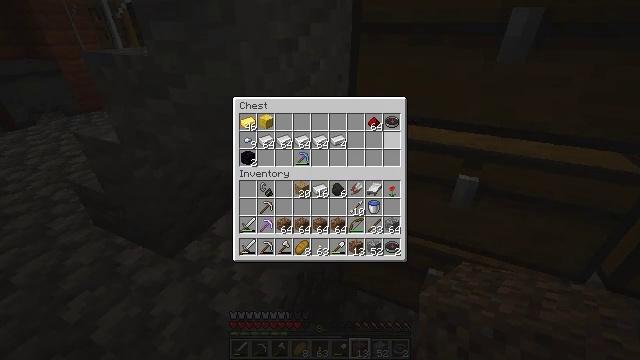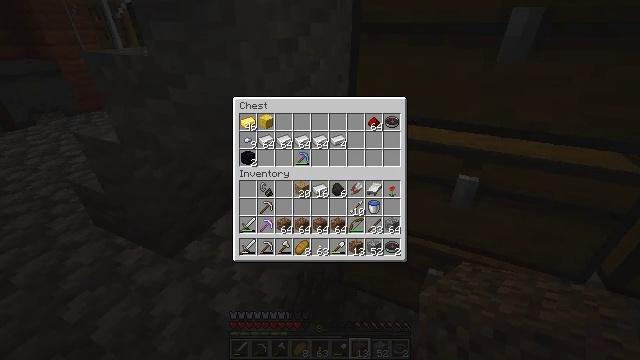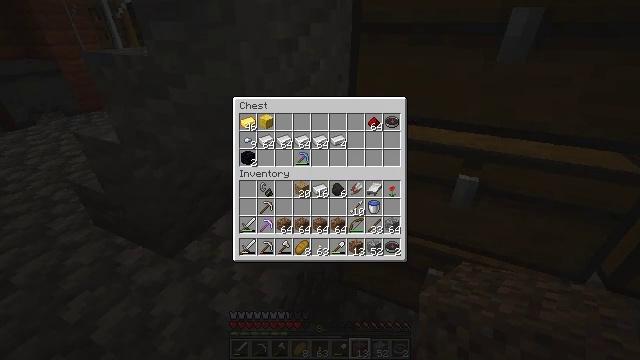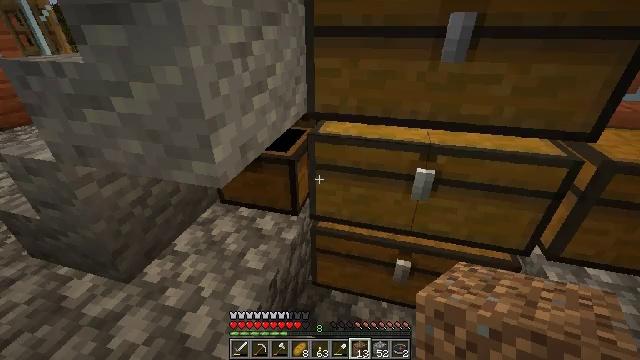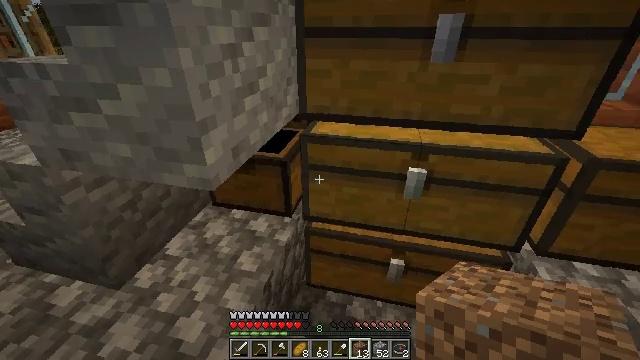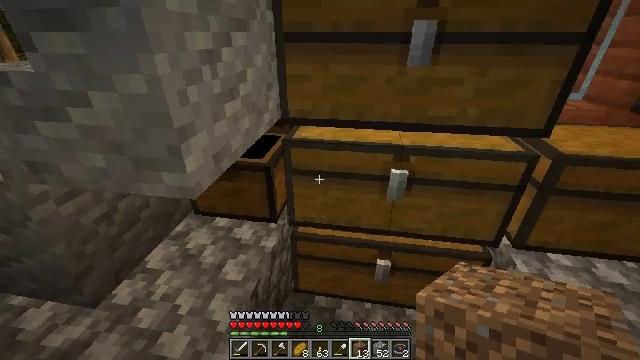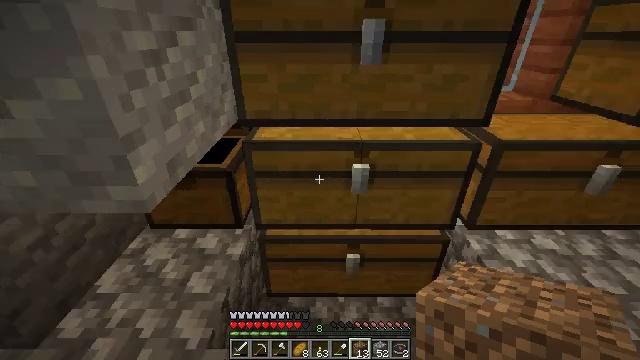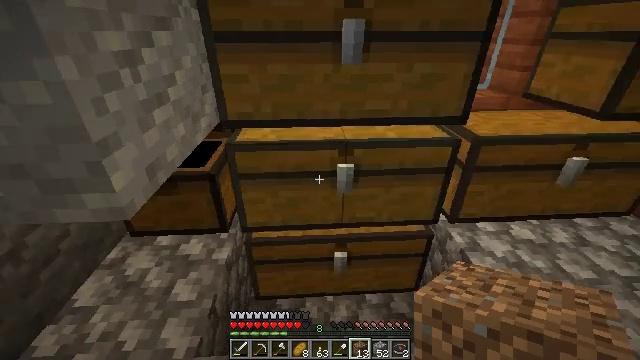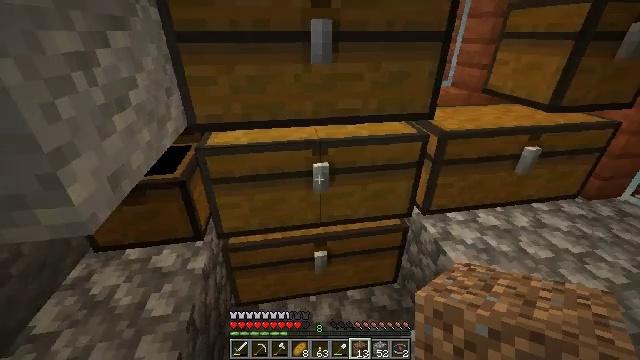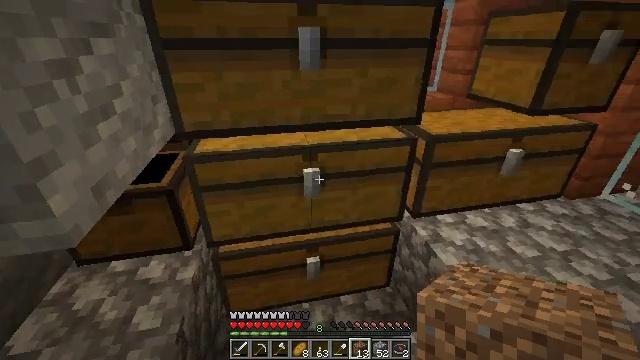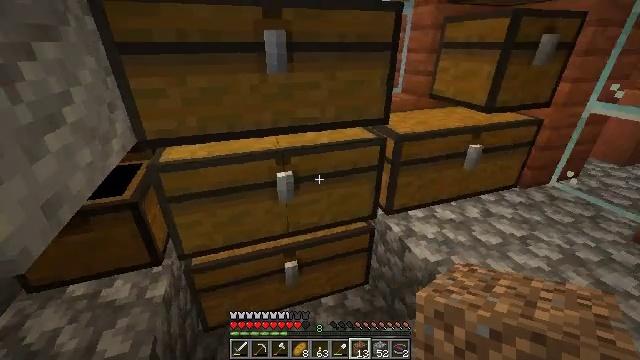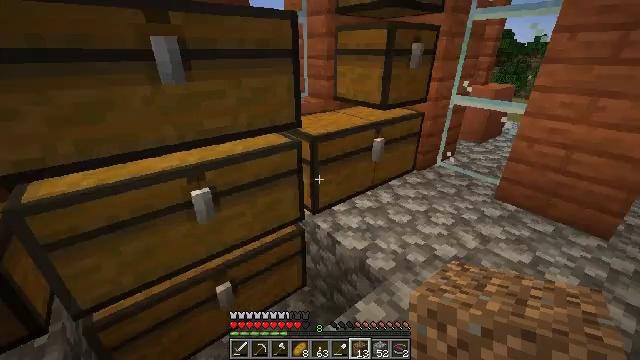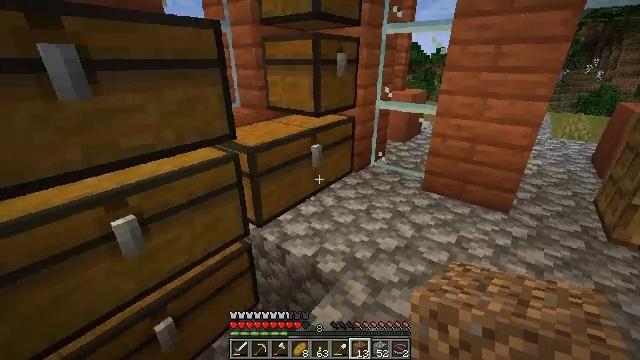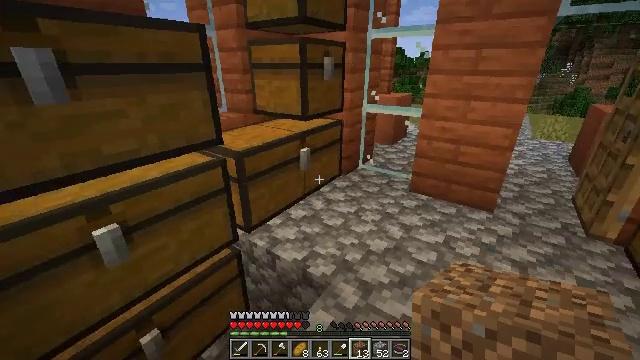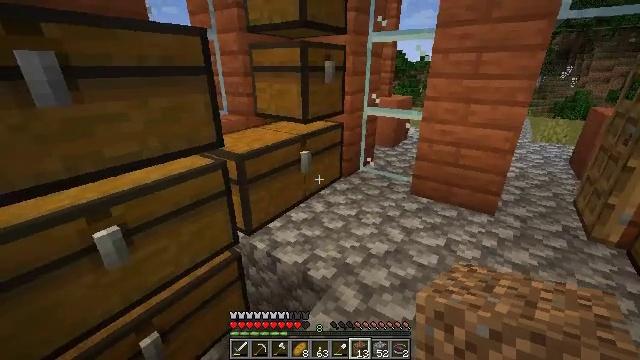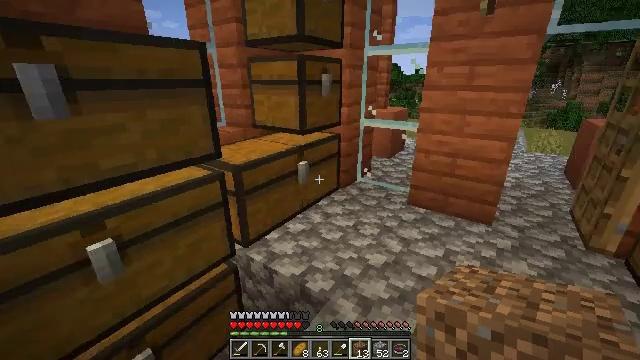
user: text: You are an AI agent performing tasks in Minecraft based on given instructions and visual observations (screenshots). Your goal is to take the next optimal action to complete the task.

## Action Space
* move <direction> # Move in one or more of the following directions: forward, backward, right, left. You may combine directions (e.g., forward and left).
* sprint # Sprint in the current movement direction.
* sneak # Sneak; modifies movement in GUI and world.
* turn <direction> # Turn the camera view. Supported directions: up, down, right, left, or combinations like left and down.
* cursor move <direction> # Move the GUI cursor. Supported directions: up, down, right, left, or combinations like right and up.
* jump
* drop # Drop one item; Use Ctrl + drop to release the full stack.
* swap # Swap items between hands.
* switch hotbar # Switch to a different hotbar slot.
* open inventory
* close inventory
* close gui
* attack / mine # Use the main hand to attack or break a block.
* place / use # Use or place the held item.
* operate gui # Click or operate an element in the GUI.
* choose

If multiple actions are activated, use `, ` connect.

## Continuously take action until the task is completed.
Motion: motion action
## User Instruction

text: To obtain a map, craft it using the right materials on a crafting table.
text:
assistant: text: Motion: turn right
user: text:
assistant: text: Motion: turn right
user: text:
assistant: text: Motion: turn right
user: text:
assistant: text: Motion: turn right
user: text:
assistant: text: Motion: turn right
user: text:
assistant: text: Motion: turn right
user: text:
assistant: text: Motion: turn right
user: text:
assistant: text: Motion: turn right
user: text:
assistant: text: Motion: turn right and up
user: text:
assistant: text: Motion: turn right
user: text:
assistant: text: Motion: turn right and up
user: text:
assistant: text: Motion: turn right and up
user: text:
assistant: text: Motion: turn right
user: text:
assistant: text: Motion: no_op
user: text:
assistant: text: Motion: turn up
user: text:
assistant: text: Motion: turn right and up
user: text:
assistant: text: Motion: turn right and up
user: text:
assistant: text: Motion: no_op
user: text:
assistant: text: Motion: no_op
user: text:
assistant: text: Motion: turn left and down
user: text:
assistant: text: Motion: turn left
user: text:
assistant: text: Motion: turn left
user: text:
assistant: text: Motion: use / place
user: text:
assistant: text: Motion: use / place
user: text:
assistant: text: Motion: use / place
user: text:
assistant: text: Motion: no_op
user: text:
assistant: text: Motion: no_op
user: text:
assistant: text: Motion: no_op
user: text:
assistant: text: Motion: no_op
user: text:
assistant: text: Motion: no_op